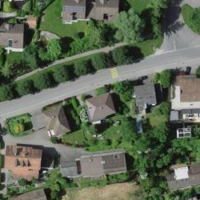
EUNIS habitat code: 55
Species observed at this site:
Cardamine pratensis
Cymbalaria muralis